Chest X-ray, AP view. Patient: 54 years old, sex M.
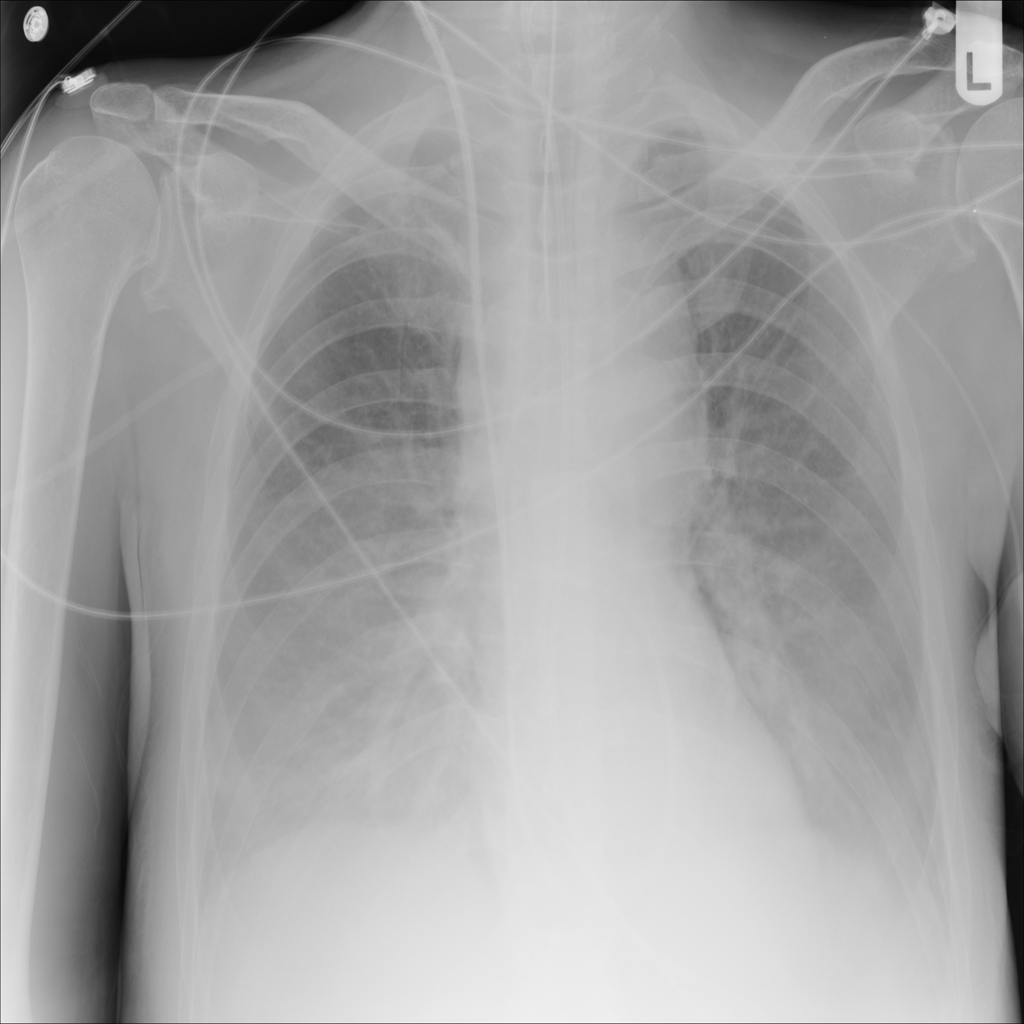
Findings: Consolidation, Effusion